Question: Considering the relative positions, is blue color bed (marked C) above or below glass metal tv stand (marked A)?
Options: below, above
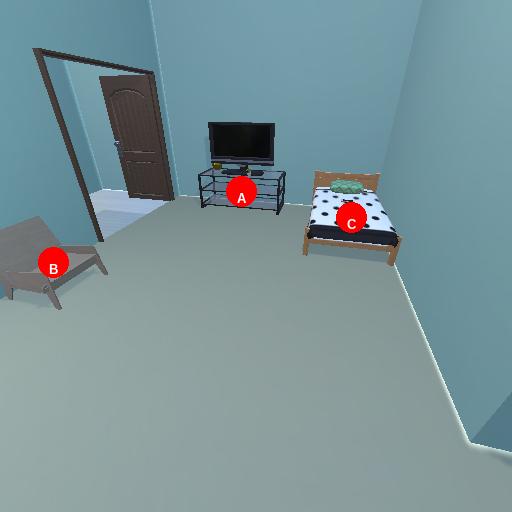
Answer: below